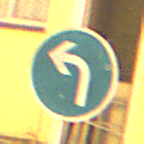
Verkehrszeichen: VorgeschriebeneFahrtrichtungLinks
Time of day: Night
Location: Outdoor (Urban)
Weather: Clear
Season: NotSpecified
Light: Artificial